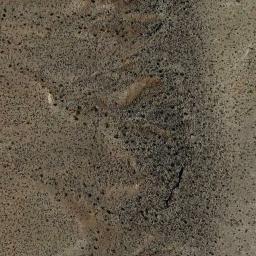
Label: chaparral